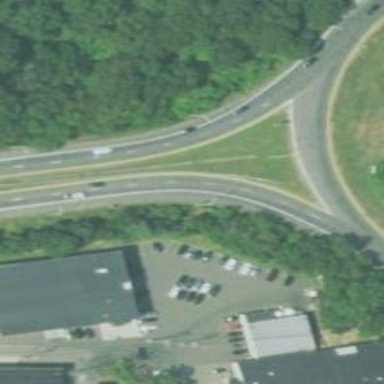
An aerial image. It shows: Trunk highway.